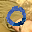
Label: 0